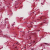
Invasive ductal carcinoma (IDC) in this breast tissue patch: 0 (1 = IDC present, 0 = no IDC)